Question: '''
import java.util.*;
import java.lang.*;
class AgeException extends Exception
{
AgeException()
{
super();
}
AgeException(String s)
{
super(s);
}
public String toString()
{
return "you have entered wrong message";
}
}
class Creatingown
{
public static void main(String[] args)
{
int age;
Scanner s = new Scanner(System.in);
try
{
age=s.nextInt();
if(age<17 || age >40)
{
throw new AgeException();
}
System.out.println("age="+age);
}
catch(AgeException e)
{
System.out.println(e);
System.out.println(e.getMessage());
}
}
}
'''
It is showing the following error. My aim is to create Own exception extending Exception Class.

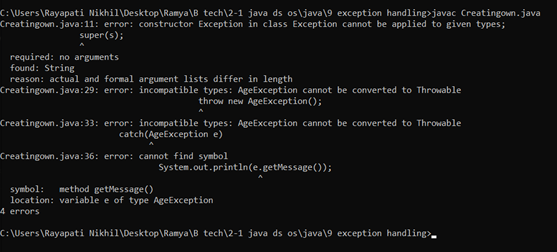
Answer: You need to extend from 'Exception' or one of its subclass.
The most usual choice is 'RuntimeException'.
So change the start of your class like so
'''
import java.util.*;
class AgeException extends RuntimeException {
// rest of class unchanged
'''